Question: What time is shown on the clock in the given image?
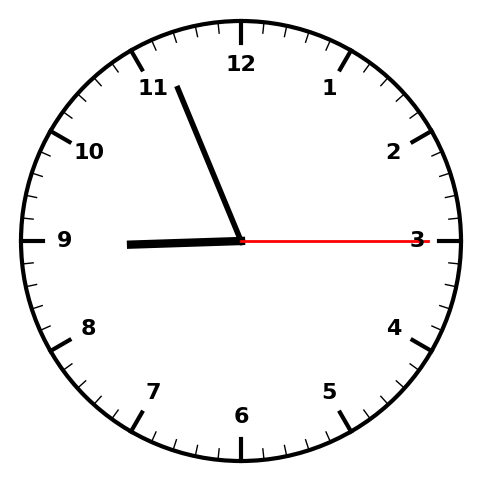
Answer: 08:56:15